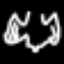
Label: angel